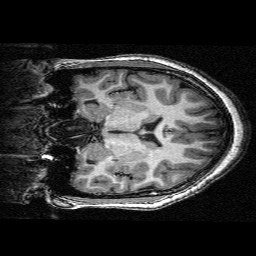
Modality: T1w
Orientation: coronal
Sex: female
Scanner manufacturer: siemens
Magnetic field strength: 3 T
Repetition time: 2.3 s
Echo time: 0.00336 s